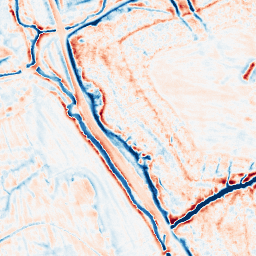
Category: edge_preserving
Decomposition family: bilateral
Decomposition parameters: d: 15
sigma_color: 150
sigma_space: 50
Upsampling method: regularized
Upsampling parameters: scale: 2
lambda_reg: 0.001
Upsampling scale: 2